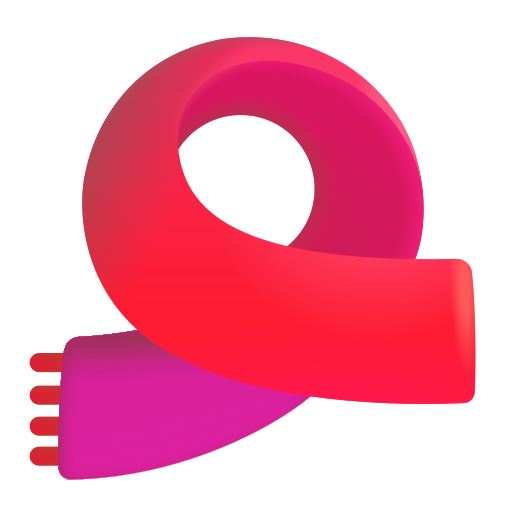
scarf color